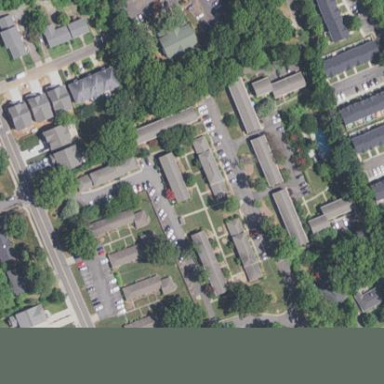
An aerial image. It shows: Residential area with apartments.